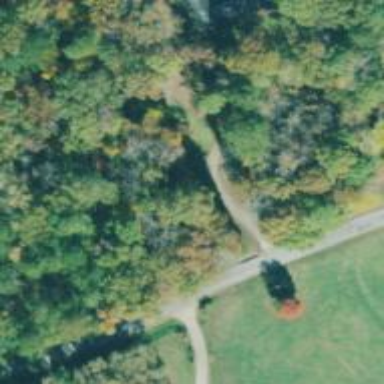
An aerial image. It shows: Culvert tunnel.